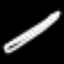
Label: pencil